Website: bh-photo
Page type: address-validator
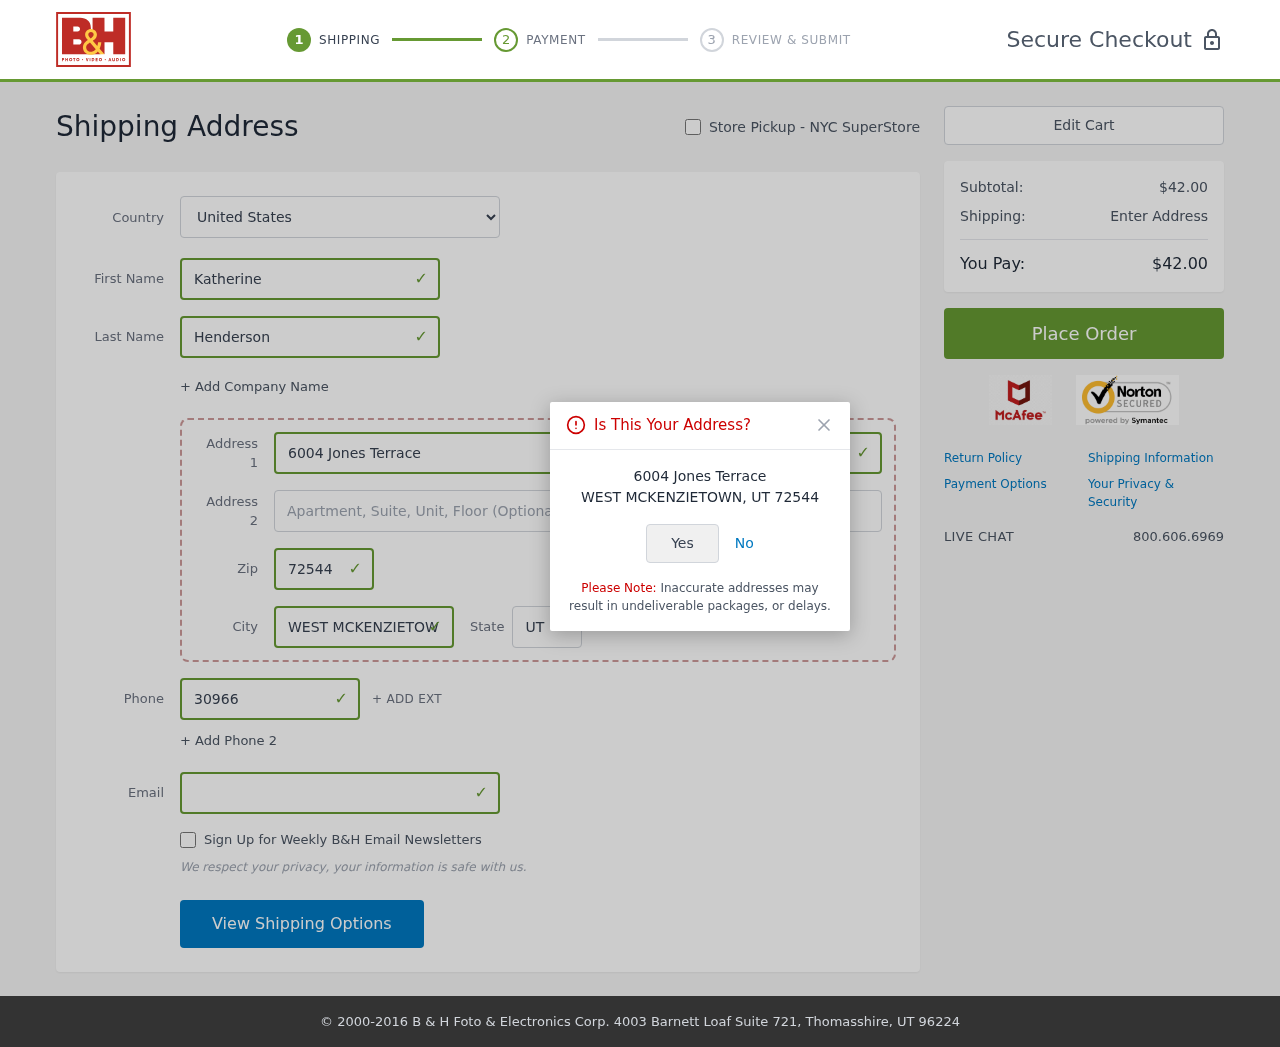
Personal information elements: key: PII_CITY
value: West Mckenzietown
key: PII_COUNTRY
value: United States
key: PII_EMAIL
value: katherine_henderson@gmail.com
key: PII_FIRSTNAME
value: Katherine
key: PII_LASTNAME
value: Henderson
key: PII_PHONE
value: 3096668555
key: PII_POSTCODE
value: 72544
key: PII_STATE_ABBR
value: UT
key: PII_STREET
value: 6004 Jones Terrace
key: PII_CITY_CONFIRM
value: WEST MCKENZIETOWN
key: PII_POSTCODE_FULL
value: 72544
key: PII_POSTCODE_NUMERIC
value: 72544
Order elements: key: ORDER_SUBTOTAL
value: $42.00
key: ORDER_TOTAL
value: $42.00